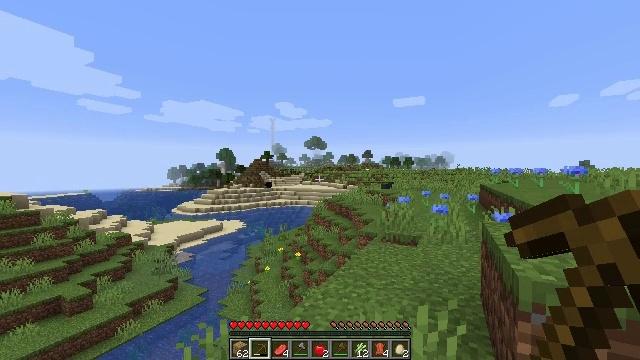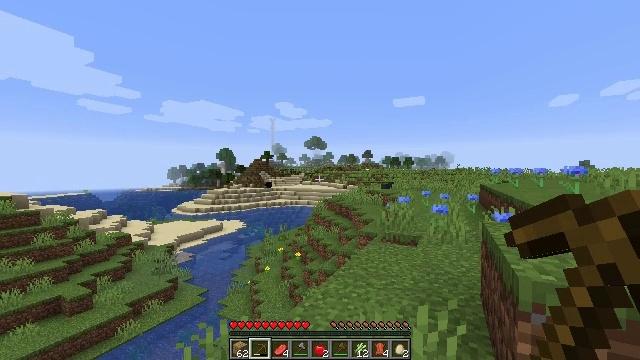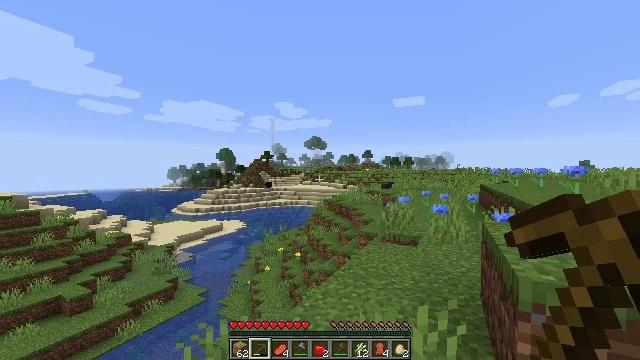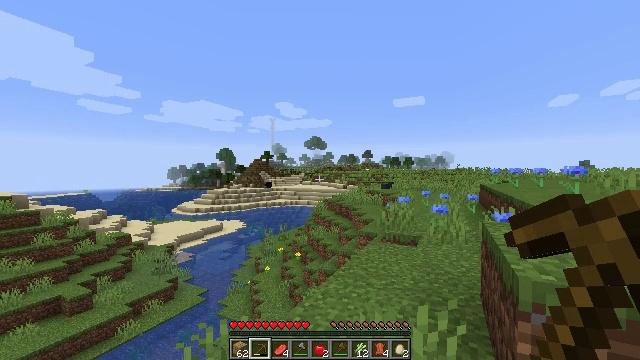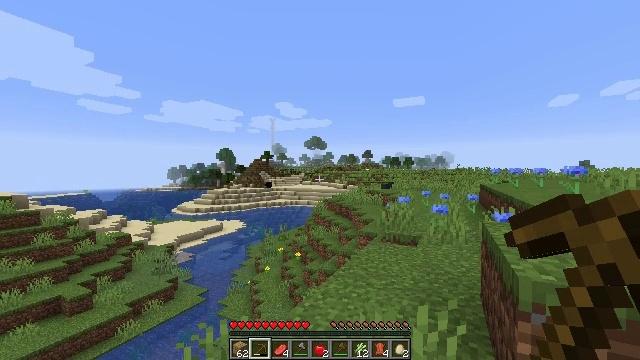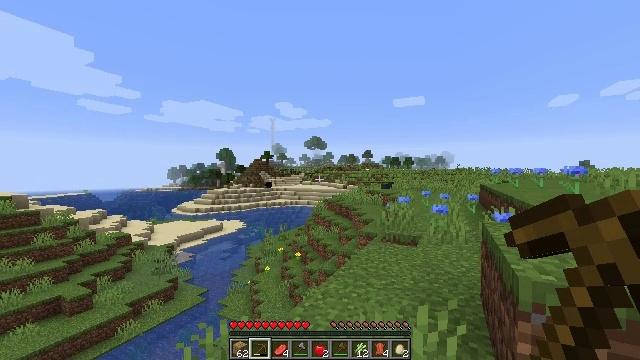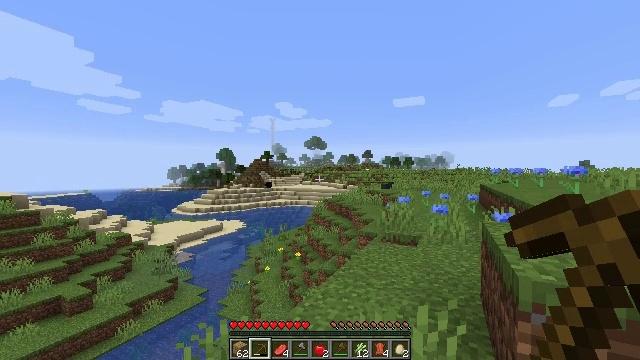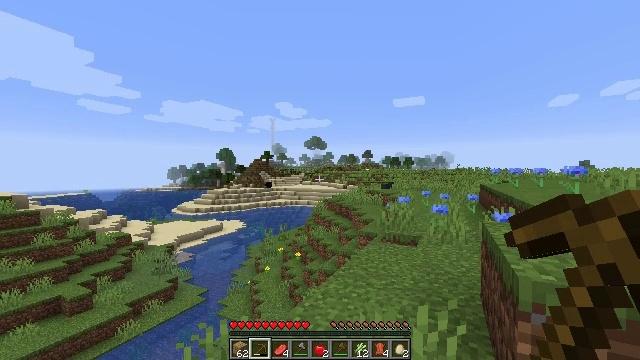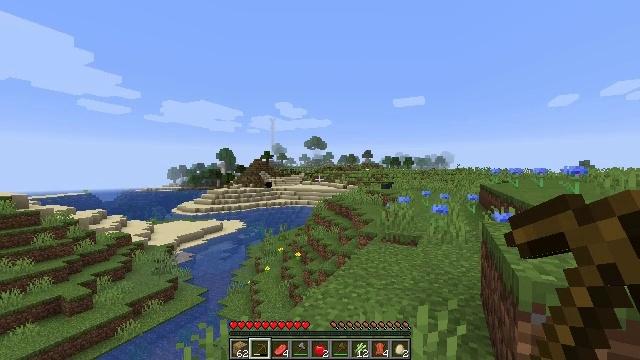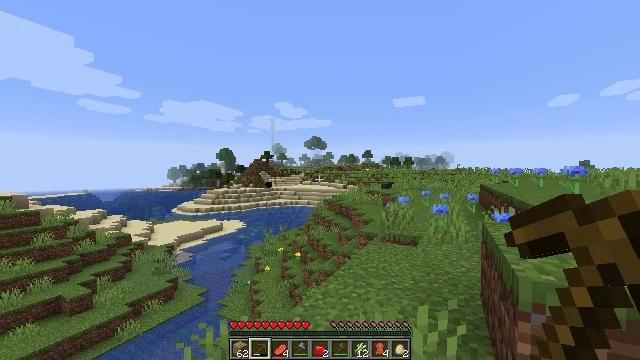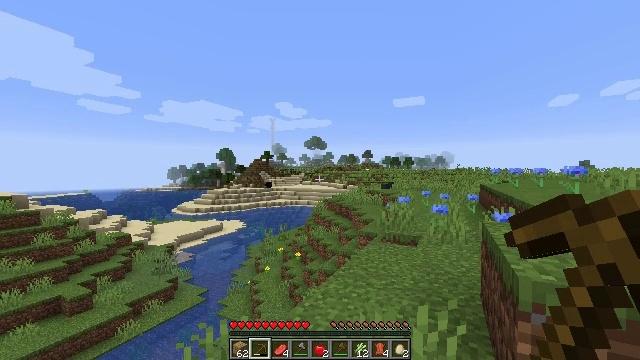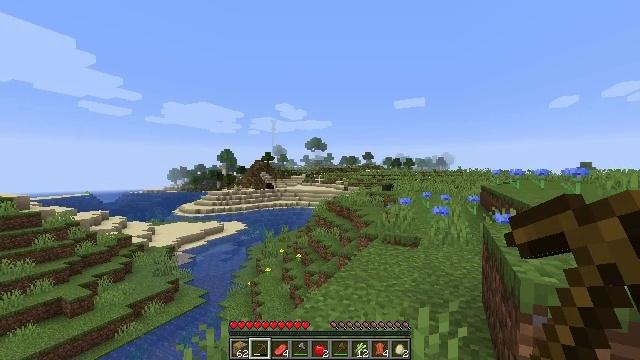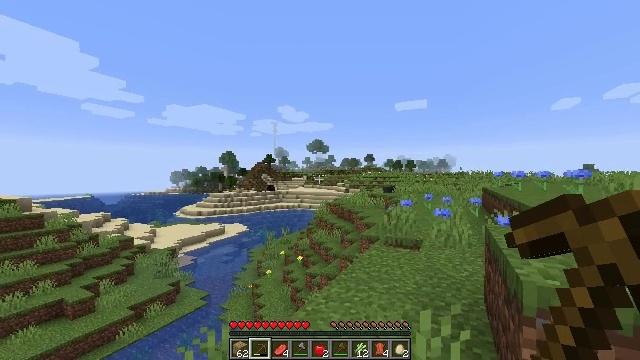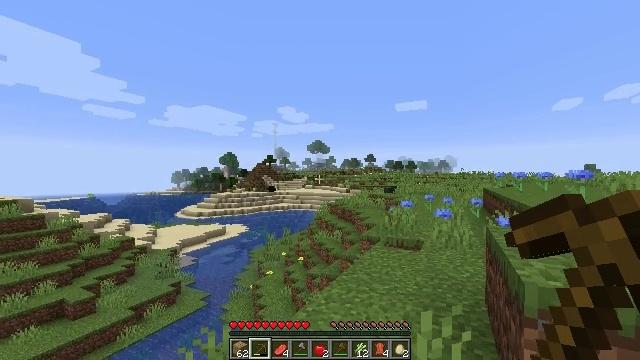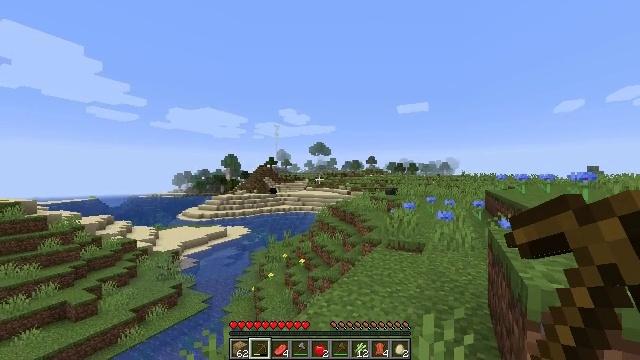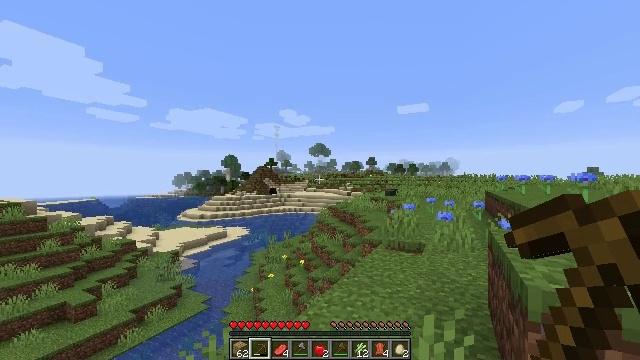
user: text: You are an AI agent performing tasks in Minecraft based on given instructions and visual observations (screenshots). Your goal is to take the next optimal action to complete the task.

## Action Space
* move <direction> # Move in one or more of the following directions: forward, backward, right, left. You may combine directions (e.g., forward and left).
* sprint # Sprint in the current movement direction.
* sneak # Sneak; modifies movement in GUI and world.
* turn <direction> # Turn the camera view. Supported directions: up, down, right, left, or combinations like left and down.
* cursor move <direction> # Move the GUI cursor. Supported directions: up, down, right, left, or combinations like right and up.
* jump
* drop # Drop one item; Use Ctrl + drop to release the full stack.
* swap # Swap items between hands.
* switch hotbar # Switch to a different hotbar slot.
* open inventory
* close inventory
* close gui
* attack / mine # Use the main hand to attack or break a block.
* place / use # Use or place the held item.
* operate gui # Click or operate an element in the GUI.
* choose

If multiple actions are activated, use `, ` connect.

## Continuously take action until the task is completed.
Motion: motion action
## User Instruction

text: Gather sugar cane for crafting.
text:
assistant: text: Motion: no_op
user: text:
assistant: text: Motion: no_op
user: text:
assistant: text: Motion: no_op
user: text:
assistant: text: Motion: no_op
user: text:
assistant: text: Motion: no_op
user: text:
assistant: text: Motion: no_op
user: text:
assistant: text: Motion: no_op
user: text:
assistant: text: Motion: no_op
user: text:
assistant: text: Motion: no_op
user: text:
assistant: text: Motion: no_op
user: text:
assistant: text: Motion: no_op
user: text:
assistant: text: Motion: no_op
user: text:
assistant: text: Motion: no_op
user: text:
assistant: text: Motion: no_op
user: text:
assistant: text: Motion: no_op
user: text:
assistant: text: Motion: no_op
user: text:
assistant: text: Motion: no_op
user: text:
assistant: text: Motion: no_op
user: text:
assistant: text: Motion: no_op
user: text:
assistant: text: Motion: no_op
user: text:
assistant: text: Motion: no_op
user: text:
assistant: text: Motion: no_op
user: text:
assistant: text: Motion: no_op
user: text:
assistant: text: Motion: no_op
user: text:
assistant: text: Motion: no_op
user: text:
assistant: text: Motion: no_op
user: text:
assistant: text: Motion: no_op
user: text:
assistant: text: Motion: no_op
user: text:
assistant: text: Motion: no_op
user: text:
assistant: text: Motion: no_op